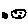
Label: moon